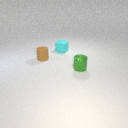
small brown rubber cylinder in front of small cyan rubber cube